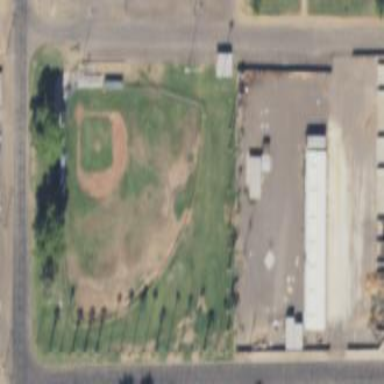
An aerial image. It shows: Baseball pitch for leisure land.